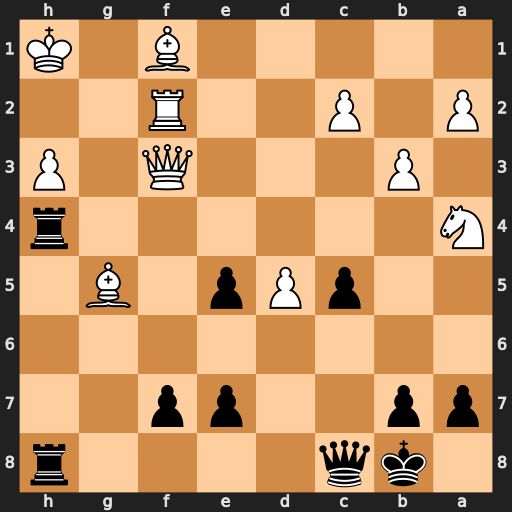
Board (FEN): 1kq4r/pp2pp2/8/2pPp1B1/N6r/1P3Q1P/P1P2R2/5B1K
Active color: b
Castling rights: -
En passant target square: -
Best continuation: Rxh3+ Bxh3 Rxh3+ Kg2 Rxf3